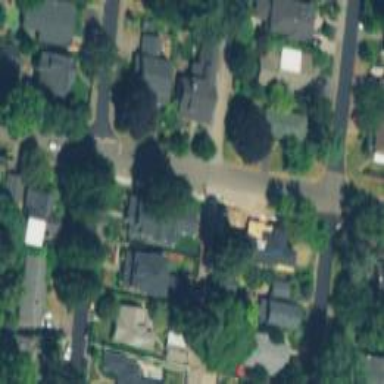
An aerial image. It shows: Residential road with sidewalk on the left.